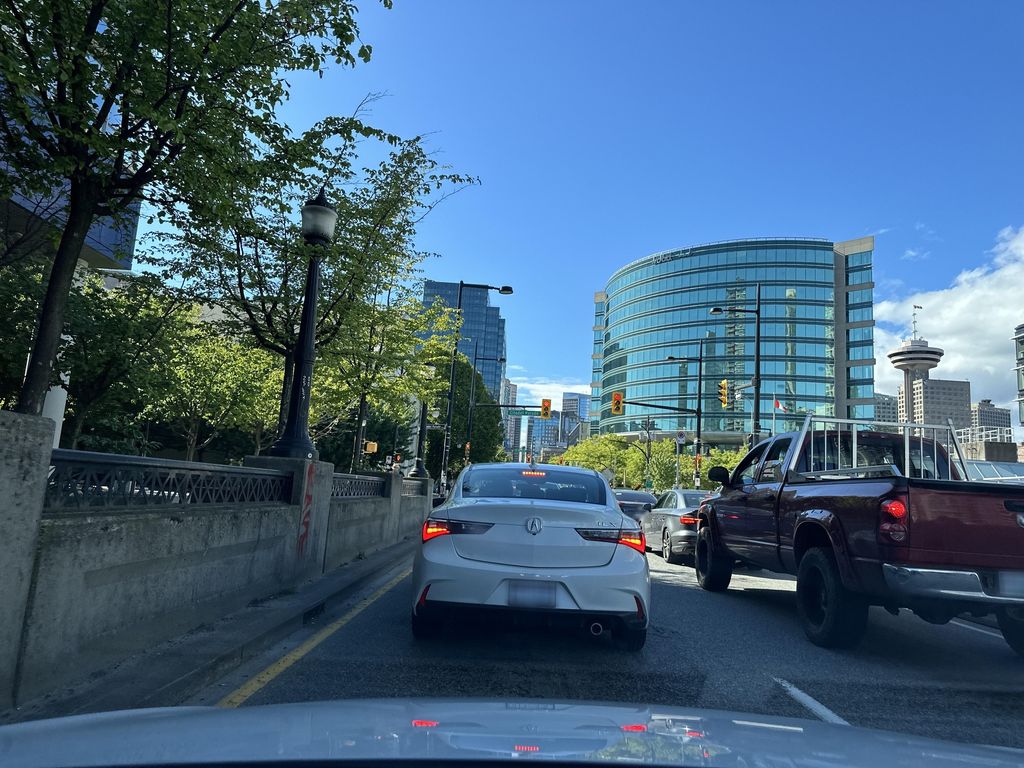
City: vancouver